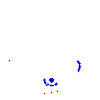
Particle: electron